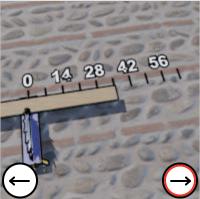
Task: length
Answer: 35
First scale value: 14.0